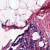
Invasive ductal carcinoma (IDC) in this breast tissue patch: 1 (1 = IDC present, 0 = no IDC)